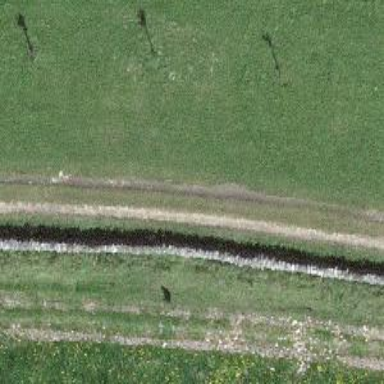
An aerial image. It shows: Track with grade5 tracktype.